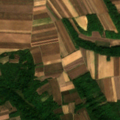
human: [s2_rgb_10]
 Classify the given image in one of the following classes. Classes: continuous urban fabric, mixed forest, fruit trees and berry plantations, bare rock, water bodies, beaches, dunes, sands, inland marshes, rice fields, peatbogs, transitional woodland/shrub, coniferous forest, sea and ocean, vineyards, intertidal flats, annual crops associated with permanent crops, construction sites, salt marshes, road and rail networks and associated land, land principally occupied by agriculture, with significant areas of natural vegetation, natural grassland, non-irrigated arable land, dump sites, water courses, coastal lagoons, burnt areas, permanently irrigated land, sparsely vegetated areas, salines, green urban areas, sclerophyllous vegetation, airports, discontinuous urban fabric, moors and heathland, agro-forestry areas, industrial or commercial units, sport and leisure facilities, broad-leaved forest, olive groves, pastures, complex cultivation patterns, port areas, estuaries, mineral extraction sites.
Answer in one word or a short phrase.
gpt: non-irrigated arable land, complex cultivation patterns, land principally occupied by agriculture, with significant areas of natural vegetation, broad-leaved forest